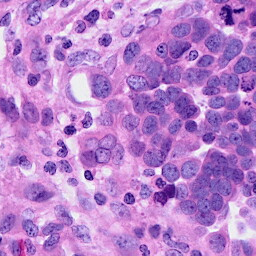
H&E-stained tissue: Ovarian